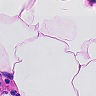
Metastatic tissue present: no